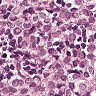
Metastatic tissue present: yes